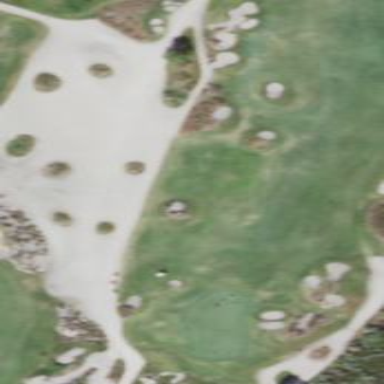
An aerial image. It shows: Golf fairway surrounded by grass.